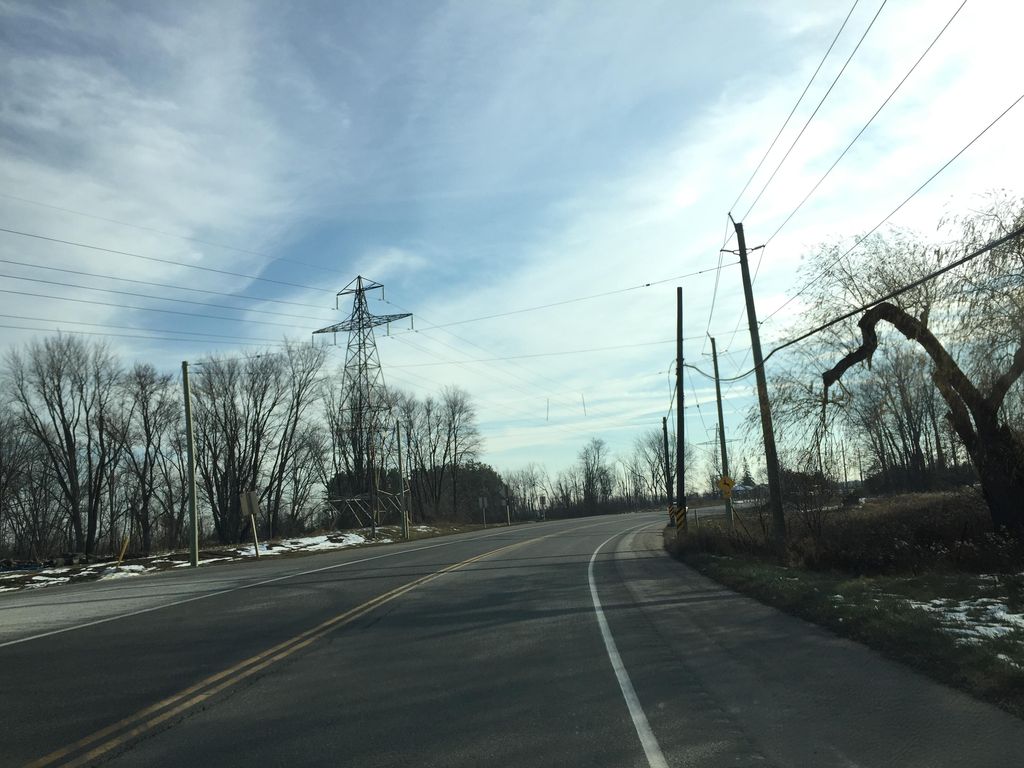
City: kitchener-waterloo